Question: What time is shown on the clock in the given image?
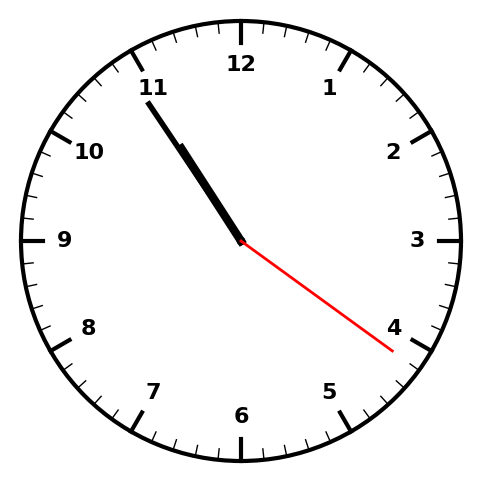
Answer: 10:54:21